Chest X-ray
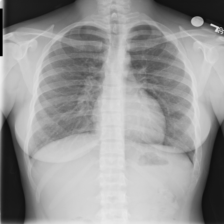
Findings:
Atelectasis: negative
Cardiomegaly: negative
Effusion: negative
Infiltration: negative
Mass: negative
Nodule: negative
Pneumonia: negative
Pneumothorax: negative
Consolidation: negative
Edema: negative
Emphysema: negative
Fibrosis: negative
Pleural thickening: negative
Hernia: negative